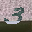
Label: 3